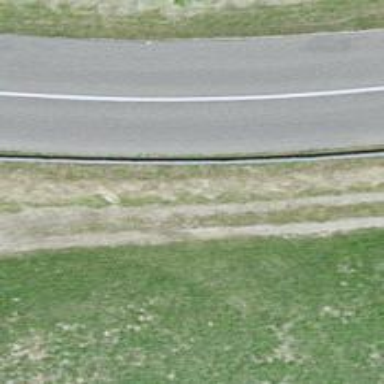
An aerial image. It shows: Gravel track with grade 3 tracktype.